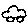
Label: car